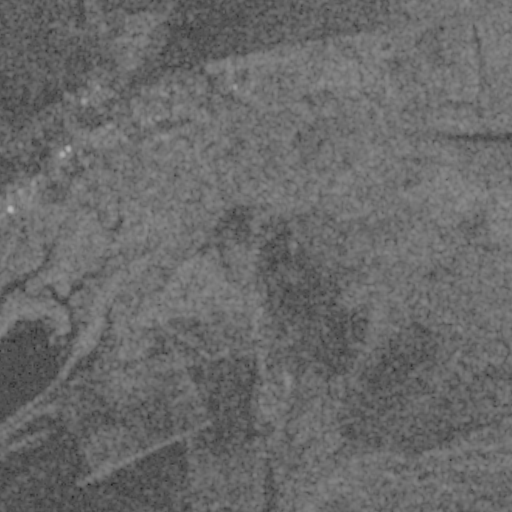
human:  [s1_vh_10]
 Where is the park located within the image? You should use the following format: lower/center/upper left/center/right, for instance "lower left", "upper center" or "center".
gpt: The park is located in the upper left of the image.
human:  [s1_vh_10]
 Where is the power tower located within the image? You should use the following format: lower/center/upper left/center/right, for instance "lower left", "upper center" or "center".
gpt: The power tower is located in the upper of the image.
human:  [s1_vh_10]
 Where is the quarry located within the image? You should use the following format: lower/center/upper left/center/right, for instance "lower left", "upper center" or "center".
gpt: The quarry is located in the lower right of the image.
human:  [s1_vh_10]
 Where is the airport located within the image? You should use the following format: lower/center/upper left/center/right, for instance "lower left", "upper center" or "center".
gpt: There is no airport in the image.

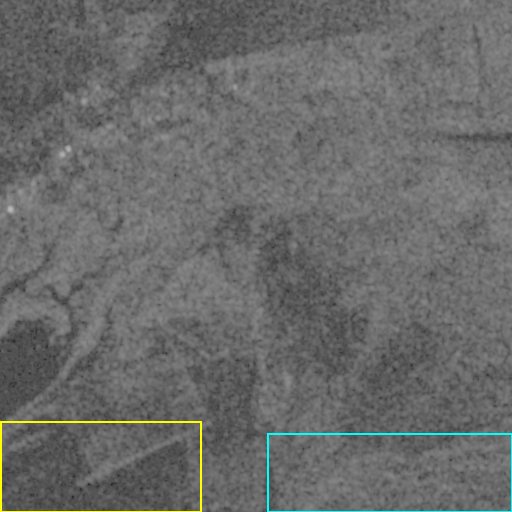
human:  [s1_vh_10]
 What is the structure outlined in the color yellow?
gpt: The structure outlined in yellow is a crop field.
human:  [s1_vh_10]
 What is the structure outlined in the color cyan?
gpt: The structure outlined in cyan is a quarry.
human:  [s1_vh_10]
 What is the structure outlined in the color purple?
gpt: There is no purple outline.